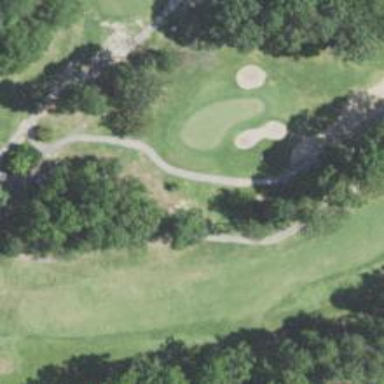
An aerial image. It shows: Path for both roads and golfers.